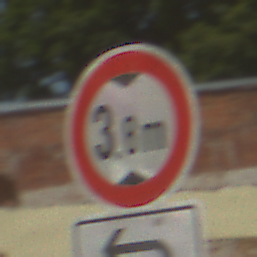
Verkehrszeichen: TatsaechlicheHoehe
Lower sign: RichtungsangabeDurchPfeile2
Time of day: Midday
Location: Outdoor (Suburban)
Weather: PartlyCloudy
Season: NotSpecified
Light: Natural